Question: In my WPF application we have various custom controls, dependency properties in these controls use various attributes like 'SortOrder', 'MaxLength' etc.; these attribute values are used in 'PropertyGrid' control to identify Sort Order etc. for a particular property.
Using ANTS profiler I came to know that these attribute objects always remain in memory, even though original custom controls are no longer in memory. Profiler shows this retention graph for these attributes - <URL>

I am not sure why this is happening any leads?
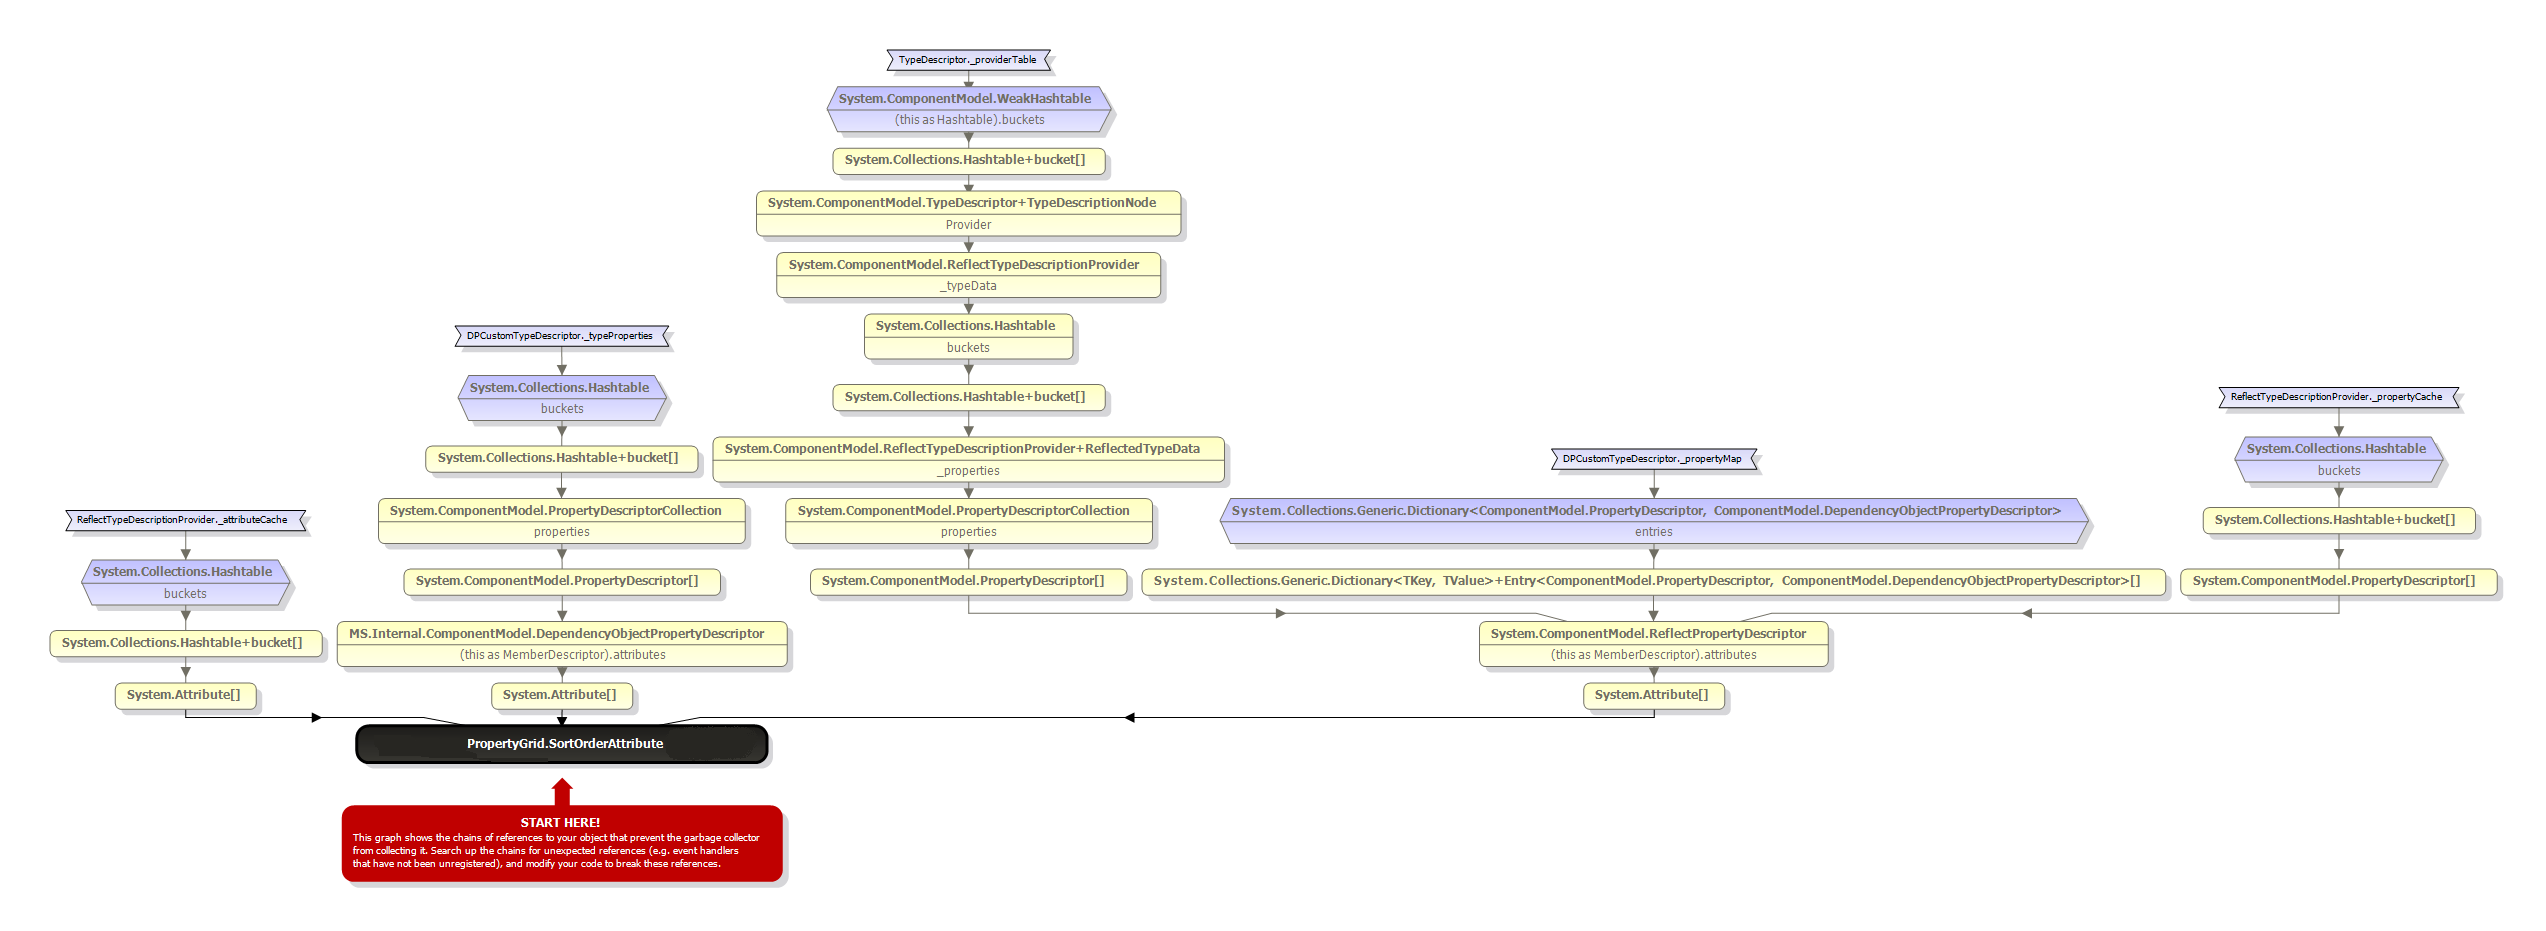
Answer: An 'Attribute' is associated with type and not an instance of a type.
Whenever a type is loaded, all attributes will be loaded associated with that type. And this will only happen once for a type, which means if you create 100 instances of that type, attributes will be loaded only once.
I guess they stay in memory till application exits.